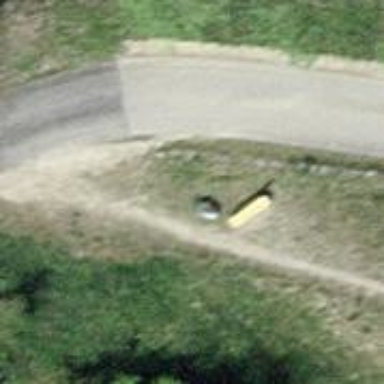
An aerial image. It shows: Bench for seating.